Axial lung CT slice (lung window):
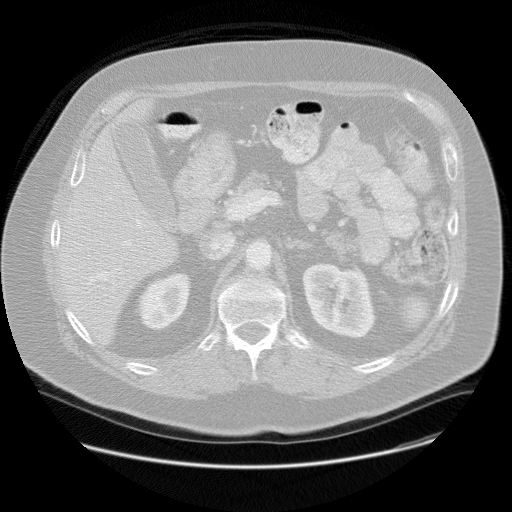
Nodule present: no